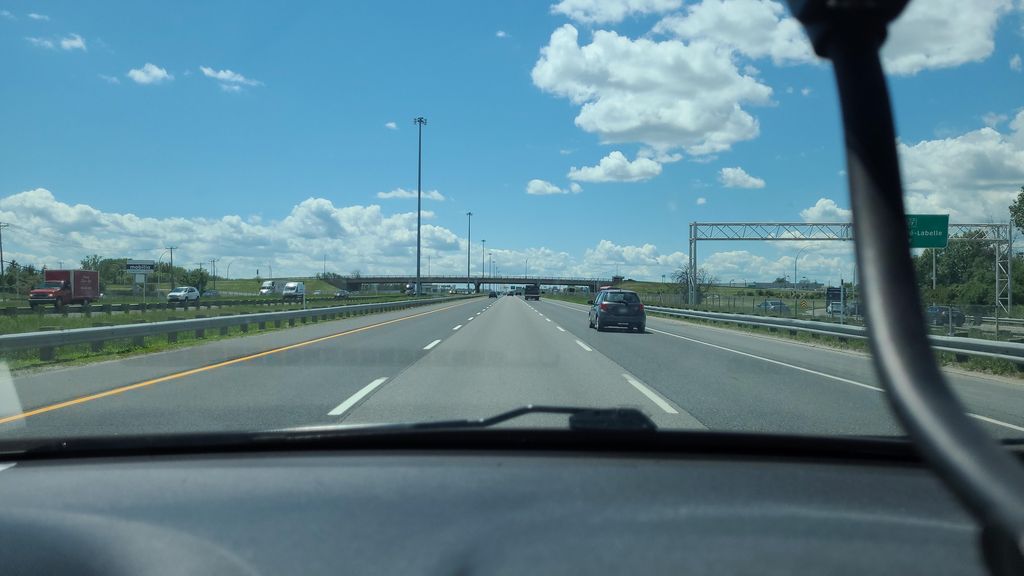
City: montreal